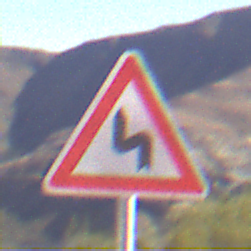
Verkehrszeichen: DoppelkurveZunaechstLinks
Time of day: Midday
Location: Outdoor (Nature)
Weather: Clear
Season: NotSpecified
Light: Natural